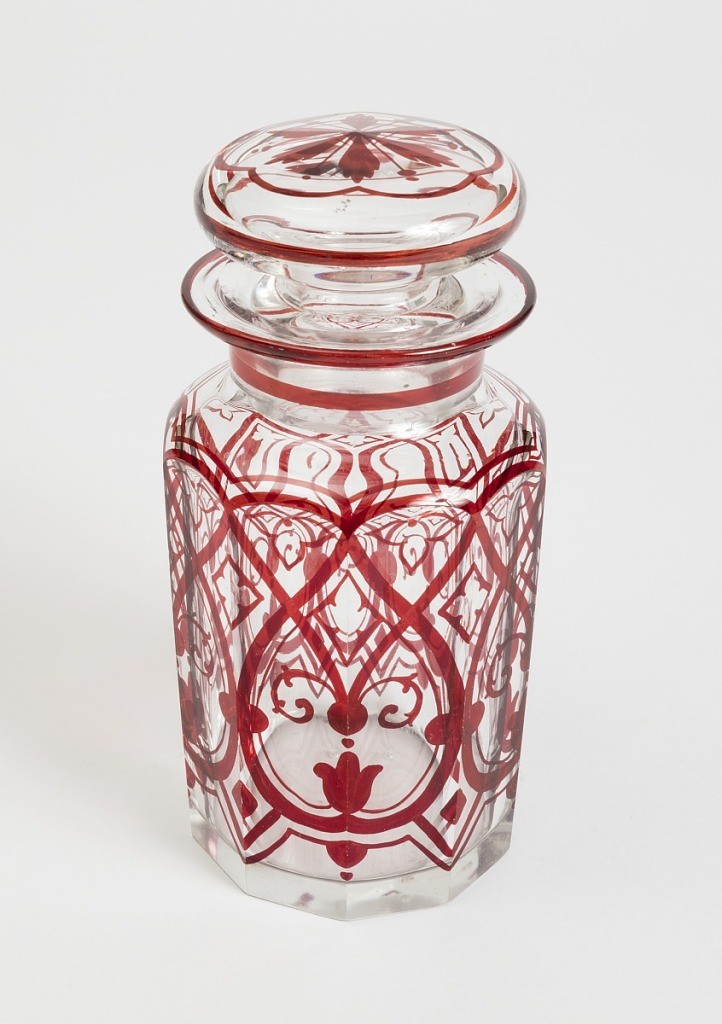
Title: Condiment Bottle
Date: ca. 1870
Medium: glass
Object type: condiment bottle
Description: Clear faceted glass bottle with a flat-disc shape stopper. The bottle is decorated with a translucent red organic design with repeating drop and pointed arch shapes. The stopper features a floral design.